Brain MRI, t2w sequence, axial 2D slice.
Patient: age 32, sex F, weight 95 kg, height 1.95 m
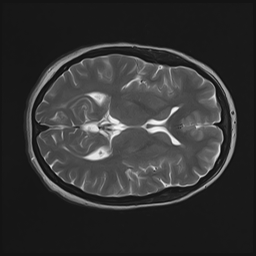